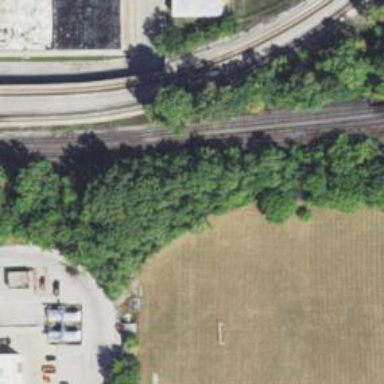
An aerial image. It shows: Abandoned railway.